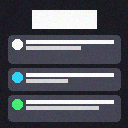
Screen state: on